高一 · 代数
若函数 $f(x)$ 是定义在 $\mathbf{R}$ 上的偶函数, 在 $(-\infty, 0)$ 上是增函数, 且 $f(2)=0$, 则使得 $f(x)<0$ 的 $x$ 的取值范围是

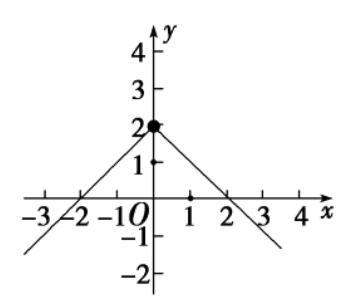
答案: $\{x \mid x>2$, 或 $x<-2\}$
解析: $\because$ 函数 $f(x)$ 是定义在 $\mathbf{R}$ 上的偶函数, 且在 $(-\infty, 0)$ 上是增函数, 又 $f(2)=0, \therefore f(x)$ 在 $(0,+$ $\infty$ )上是减函数, 且 $f(-2)=f(2)=0, \therefore$ 当 $x>2$ 或 $x<-2$ 时, $f(x)<0$, 如图, 即 $f(x)<0$ 的解为 $x>2$ 或 $x<$ -2 , 即不等式的解集为 $\{x \mid x>2$, 或 $x<-2\}$.